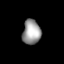
Tissue: lung
Cell type: Fibroblasts
Senescence score: 0.6174
Nuclear area (px): 438
Mean DAPI intensity: 155.813